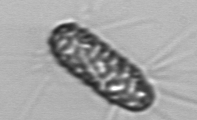
Label: Corethron_hystrix